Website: slack
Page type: billing-address
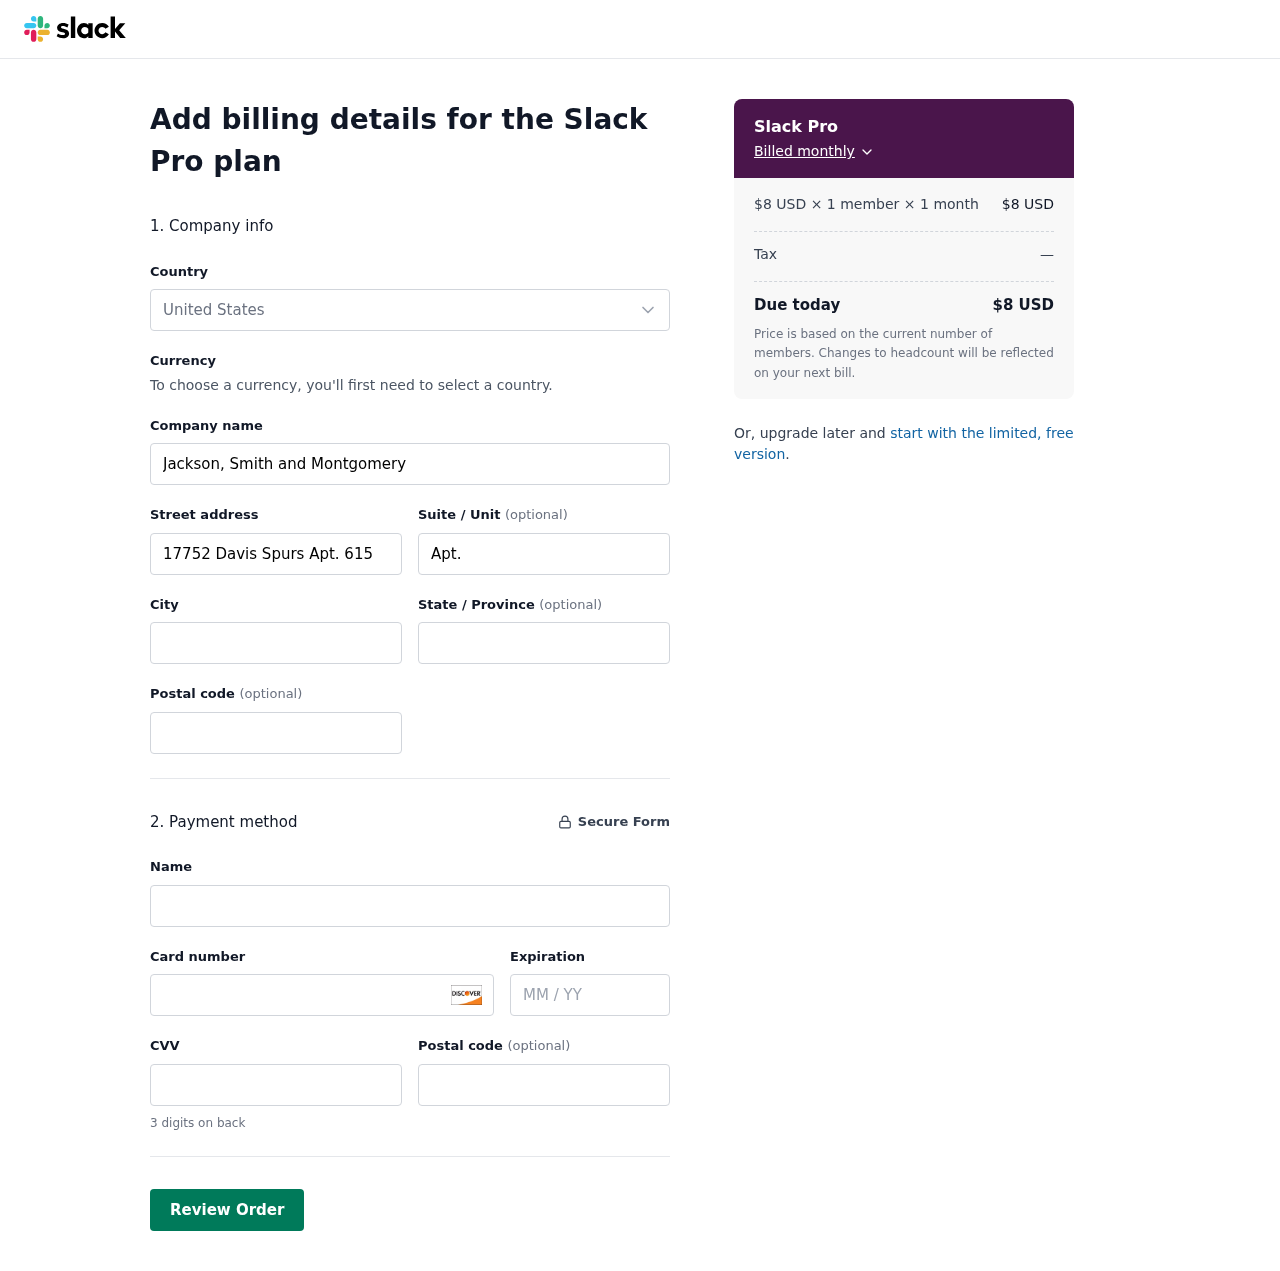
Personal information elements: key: PII_CARD_CVV
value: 325
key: PII_CARD_EXPIRY
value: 12/30
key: PII_CARD_NUMBER
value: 6589 2006 7068 2055
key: PII_CITY
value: South Cassandraborough
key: PII_COMPANY
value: Jackson, Smith and Montgomery
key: PII_COUNTRY
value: United States
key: PII_FULLNAME
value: Peter Kennedy
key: PII_POSTCODE
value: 35633
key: PII_POSTCODE2
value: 87832
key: PII_STATE
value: Maine
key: PII_STREET
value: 17752 Davis Spurs Apt. 615
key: PII_STREET2
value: Apt. 596
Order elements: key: ORDER_PLAN_PRICE
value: $8 USD
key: ORDER_NUM_MEMBERS
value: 1 member
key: ORDER_NUM_MONTHS
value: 1 month
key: ORDER_SUBTOTAL
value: $8 USD
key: ORDER_TAX
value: —
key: ORDER_TOTAL
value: $8 USD